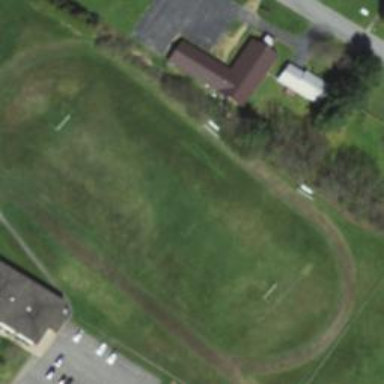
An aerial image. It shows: Pitch for American football.